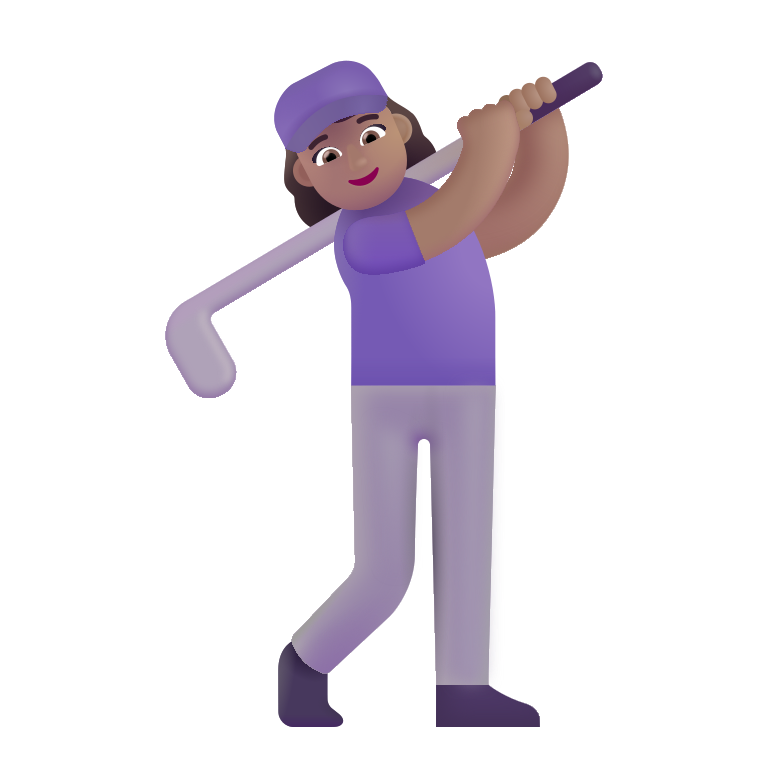
woman golfing color